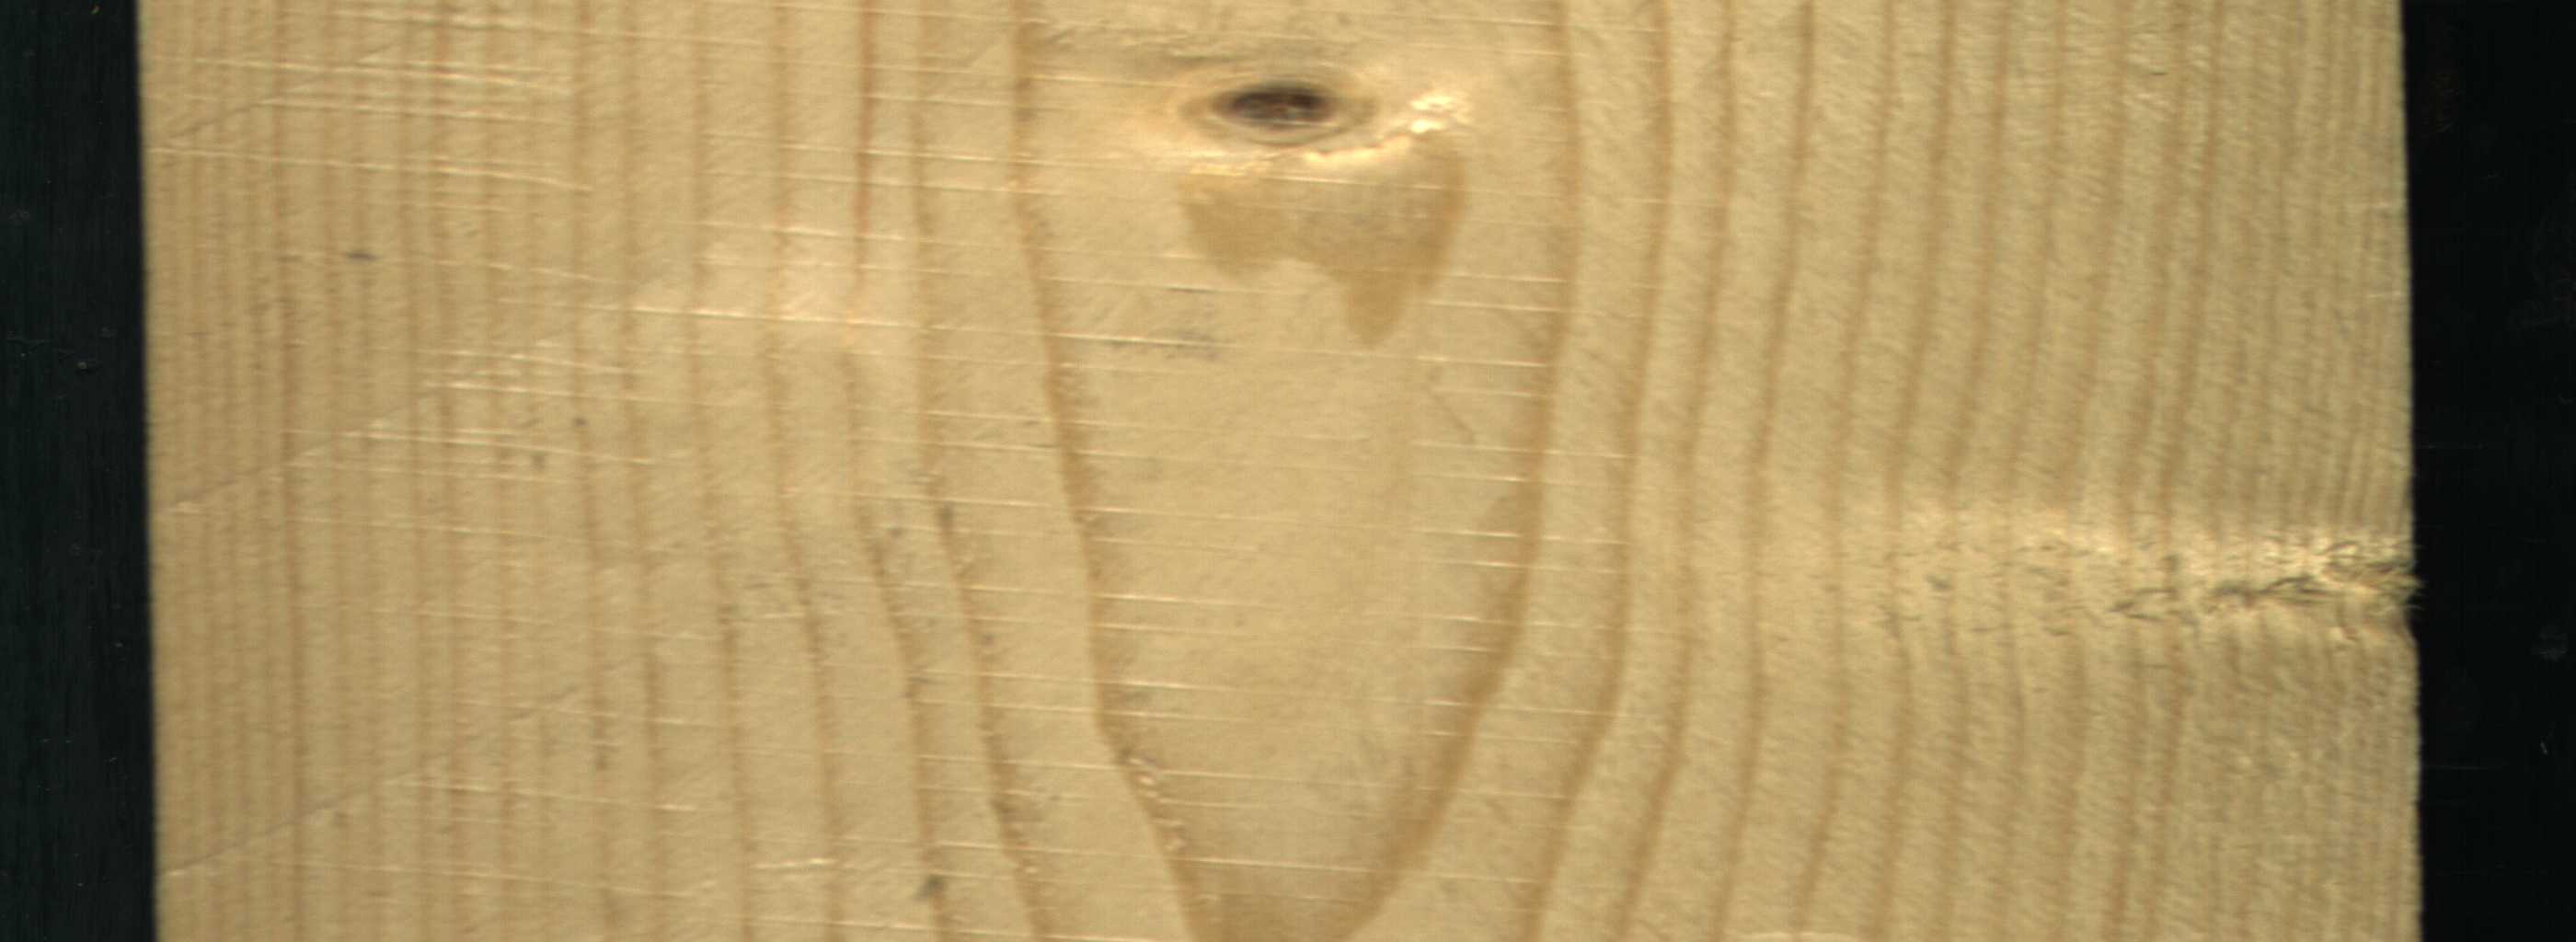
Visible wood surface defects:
Live_Knot